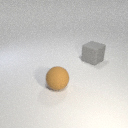
large gray rubber cube to the right of large brown rubber sphere